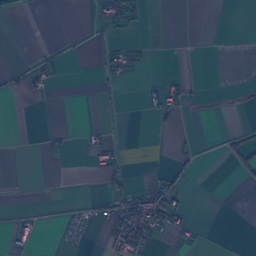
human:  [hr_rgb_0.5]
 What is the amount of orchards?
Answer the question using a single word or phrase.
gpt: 3

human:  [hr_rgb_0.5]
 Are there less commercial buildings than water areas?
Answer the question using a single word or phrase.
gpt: yes

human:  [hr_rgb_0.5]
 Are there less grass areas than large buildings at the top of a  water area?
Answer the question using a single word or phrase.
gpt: no

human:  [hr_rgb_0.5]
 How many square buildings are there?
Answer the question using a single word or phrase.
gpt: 1

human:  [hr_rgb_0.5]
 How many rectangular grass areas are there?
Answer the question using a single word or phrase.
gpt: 17

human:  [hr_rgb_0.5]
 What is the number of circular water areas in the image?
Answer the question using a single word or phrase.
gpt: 5

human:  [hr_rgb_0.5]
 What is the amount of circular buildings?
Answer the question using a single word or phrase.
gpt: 1

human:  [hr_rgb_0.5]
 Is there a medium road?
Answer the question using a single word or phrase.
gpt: no

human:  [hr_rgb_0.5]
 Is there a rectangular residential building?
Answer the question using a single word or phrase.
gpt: yes

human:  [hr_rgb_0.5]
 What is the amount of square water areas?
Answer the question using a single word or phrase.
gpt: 5

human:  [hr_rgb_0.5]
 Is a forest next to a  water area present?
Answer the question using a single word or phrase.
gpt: yes

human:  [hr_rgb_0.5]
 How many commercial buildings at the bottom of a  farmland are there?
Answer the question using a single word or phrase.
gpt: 7

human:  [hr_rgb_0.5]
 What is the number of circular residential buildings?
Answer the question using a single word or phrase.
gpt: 1

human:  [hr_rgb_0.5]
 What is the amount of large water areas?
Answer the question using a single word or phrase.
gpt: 7

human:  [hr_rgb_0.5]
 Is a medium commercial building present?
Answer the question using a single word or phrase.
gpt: no

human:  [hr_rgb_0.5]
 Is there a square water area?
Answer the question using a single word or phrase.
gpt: yes

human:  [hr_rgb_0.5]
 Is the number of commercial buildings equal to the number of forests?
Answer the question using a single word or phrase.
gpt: no

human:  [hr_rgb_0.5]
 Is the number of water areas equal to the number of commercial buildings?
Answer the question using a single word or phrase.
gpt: no

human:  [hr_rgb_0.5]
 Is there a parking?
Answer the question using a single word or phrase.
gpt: yes

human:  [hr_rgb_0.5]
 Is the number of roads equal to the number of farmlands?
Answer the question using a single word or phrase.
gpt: no

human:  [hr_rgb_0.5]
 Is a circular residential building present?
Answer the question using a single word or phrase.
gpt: yes

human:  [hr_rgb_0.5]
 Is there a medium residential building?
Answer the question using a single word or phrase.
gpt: yes

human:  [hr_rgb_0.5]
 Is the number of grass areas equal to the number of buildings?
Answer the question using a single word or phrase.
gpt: no

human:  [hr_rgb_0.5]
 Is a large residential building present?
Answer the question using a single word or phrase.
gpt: no

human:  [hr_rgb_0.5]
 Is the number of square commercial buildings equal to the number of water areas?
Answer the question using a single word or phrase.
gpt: no

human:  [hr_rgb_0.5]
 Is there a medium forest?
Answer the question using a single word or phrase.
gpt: yes

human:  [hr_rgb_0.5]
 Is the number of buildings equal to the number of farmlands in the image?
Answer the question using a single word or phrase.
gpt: no

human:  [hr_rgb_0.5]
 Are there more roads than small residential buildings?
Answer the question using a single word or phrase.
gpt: no

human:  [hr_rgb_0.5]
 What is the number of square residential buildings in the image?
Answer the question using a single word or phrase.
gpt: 1

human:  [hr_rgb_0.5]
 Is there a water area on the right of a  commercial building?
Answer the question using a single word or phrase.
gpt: yes

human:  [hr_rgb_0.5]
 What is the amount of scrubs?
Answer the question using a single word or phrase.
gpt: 1

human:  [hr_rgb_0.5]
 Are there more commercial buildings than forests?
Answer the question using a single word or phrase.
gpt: no

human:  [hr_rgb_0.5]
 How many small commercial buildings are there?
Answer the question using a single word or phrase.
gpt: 7

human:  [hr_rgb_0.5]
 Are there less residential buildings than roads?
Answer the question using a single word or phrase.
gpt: no

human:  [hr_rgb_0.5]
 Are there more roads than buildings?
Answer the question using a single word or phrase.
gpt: no

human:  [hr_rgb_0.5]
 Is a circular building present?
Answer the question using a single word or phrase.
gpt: yes